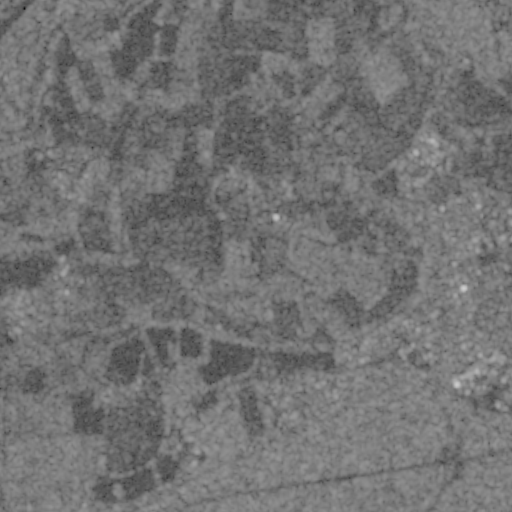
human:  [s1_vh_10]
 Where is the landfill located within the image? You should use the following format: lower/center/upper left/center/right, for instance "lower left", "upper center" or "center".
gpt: The landfill is located in the lower center of the image.
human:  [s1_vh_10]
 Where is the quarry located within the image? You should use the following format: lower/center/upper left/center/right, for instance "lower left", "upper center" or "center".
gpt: The quarry is located in the lower left of the image.
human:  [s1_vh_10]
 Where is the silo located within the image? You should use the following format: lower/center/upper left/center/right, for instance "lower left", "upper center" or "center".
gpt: The silo is located in the lower left of the image.
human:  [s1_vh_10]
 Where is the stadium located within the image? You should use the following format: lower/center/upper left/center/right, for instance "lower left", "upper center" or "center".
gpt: The stadium is located in the upper right of the image.
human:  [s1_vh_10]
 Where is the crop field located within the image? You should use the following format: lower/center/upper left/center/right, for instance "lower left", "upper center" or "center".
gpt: There is no crop field in the image.

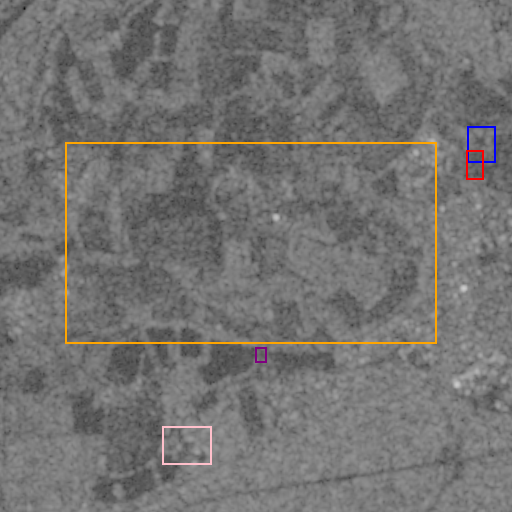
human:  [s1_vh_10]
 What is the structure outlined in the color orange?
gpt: The structure outlined in orange is a crop field.
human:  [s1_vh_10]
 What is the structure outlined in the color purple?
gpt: The structure outlined in purple is a landfill.
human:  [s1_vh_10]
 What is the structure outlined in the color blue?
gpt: The structure outlined in blue is a park.
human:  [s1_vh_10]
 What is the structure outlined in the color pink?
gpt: The structure outlined in pink is a quarry.
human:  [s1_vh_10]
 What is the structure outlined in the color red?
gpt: The structure outlined in red is a stadium.
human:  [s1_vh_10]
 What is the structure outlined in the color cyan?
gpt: There is no cyan outline.